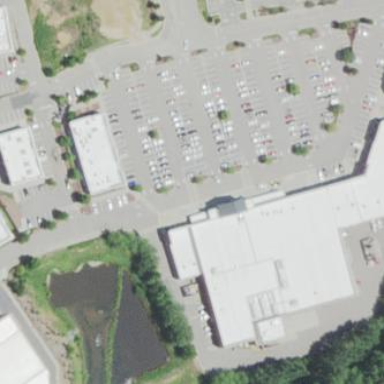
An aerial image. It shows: Retail building housing supermarket.